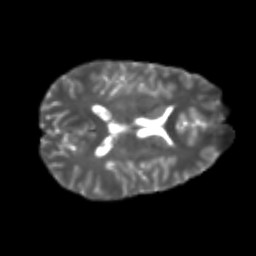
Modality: T2w
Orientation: axial
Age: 20
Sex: male
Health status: healthy
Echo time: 0.074 s